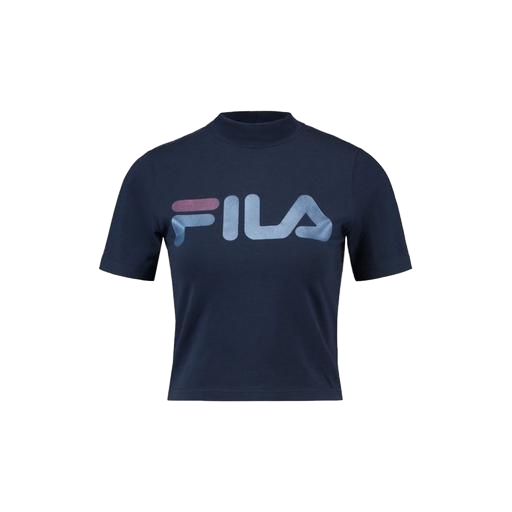
mid t-shirt, blue logo jersey tee, graphic jersey tee, white background